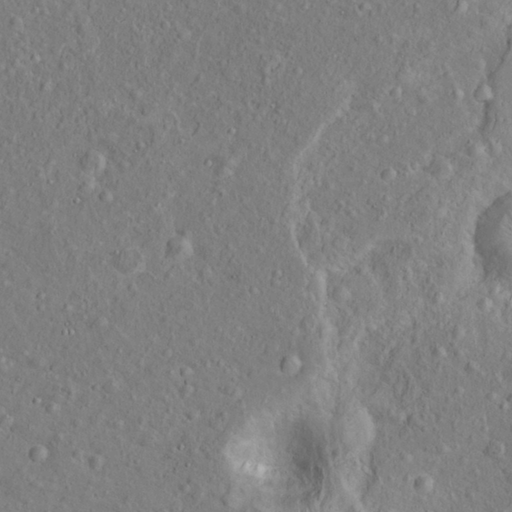
Objects detected: cone